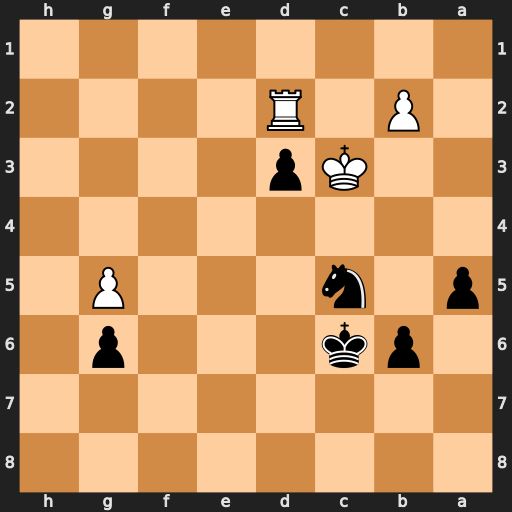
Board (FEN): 8/8/1pk3p1/p1n3P1/8/2Kp4/1P1R4/8
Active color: b
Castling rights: -
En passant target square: -
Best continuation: Ne4+ Kxd3 Nxd2